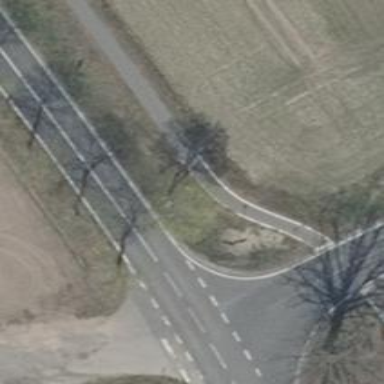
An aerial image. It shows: Asphalt path.